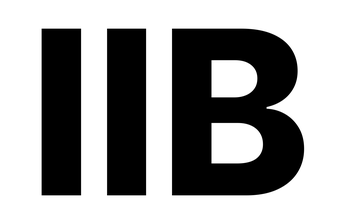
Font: Inter_ExtraBold